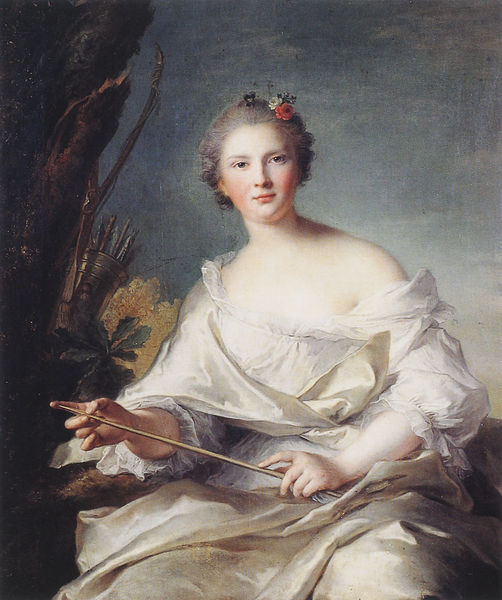
Titel: Marie de La Rochefoucauld, duchesse d’ Estissac
Künstler: Jean-Marc Nattier
Institution: Privatbesitz
Schlagwörter: baum, dunkel, weiß, sitzen, blumen, frau, haar, kleid, blüten, tuch, porträt, blatt, rokoko, seide, stock, wangen, liebe, bogen, stab, weib, geschminkt, verliebt, eiche, eichenblatt, amor, köcher, pfeil, pfeile, nattier, gepudert, eichenlaub, weisses kleid, eichenblätter, aphrodite, nattiers